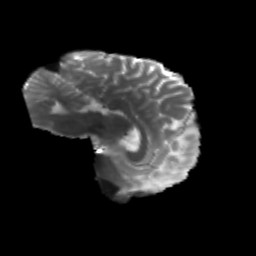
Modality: T2w
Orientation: sagittal
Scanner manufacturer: siemens
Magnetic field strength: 3 T
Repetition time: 4.16 s
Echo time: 0.0806 s